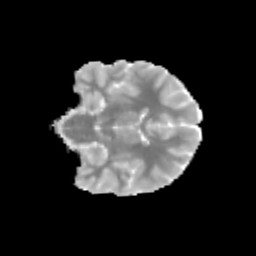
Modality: MD
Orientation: coronal
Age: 11
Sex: female
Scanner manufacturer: siemens
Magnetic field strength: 3 T
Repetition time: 3.8 s
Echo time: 0.07 s